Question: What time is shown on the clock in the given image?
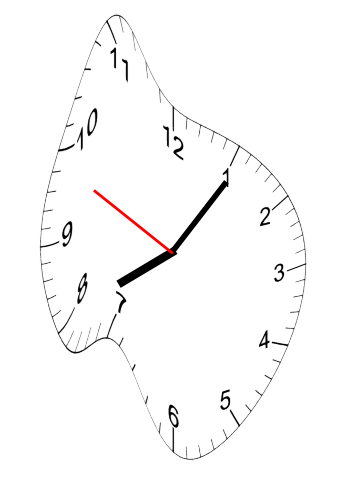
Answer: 08:05:49